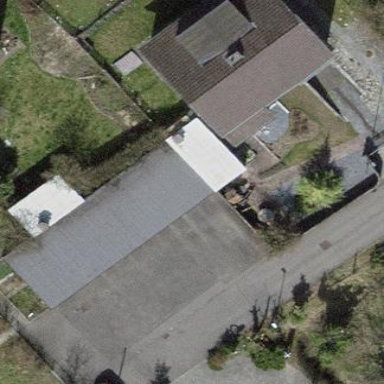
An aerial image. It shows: View of roof of building.